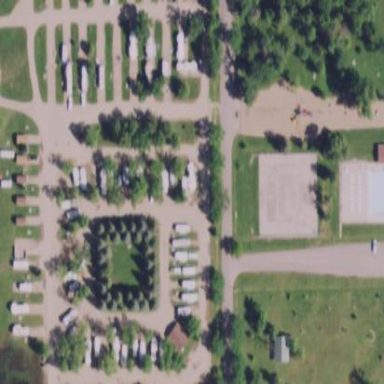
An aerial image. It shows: Campsite designated for tourism.